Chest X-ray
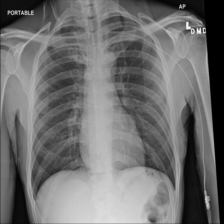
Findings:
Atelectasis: negative
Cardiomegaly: negative
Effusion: negative
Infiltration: negative
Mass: negative
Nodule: negative
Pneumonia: negative
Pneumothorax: negative
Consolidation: negative
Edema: negative
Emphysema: negative
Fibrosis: negative
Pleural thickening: negative
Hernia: negative